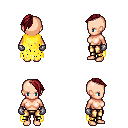
a pixel art fantasy rpg character, female body template, human, light skin, yellow tattered cape, gold greaves, brunette long mohawk hairstyle, metal gloves, four views (front, back, left, right), 2x2 character sprite sheet, small pixel art, hard edges, no anti-aliasing